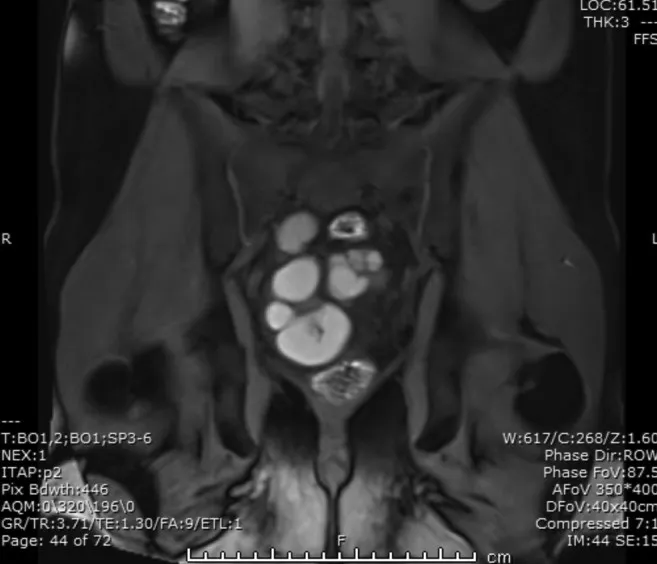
Sagittal view reveals relational anatomy of prostate, bladder, and cyst.
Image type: radiology (mri)